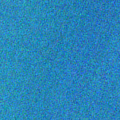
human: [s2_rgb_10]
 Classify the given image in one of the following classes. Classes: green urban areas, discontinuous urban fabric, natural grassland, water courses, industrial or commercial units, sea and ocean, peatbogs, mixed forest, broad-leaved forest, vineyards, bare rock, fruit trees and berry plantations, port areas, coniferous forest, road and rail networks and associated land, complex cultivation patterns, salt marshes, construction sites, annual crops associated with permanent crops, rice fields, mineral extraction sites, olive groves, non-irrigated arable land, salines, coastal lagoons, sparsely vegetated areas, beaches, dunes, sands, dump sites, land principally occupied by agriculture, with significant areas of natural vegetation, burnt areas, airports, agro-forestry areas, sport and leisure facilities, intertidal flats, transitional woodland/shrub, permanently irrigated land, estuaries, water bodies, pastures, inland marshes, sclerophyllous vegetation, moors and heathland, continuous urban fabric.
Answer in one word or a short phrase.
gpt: sea and ocean